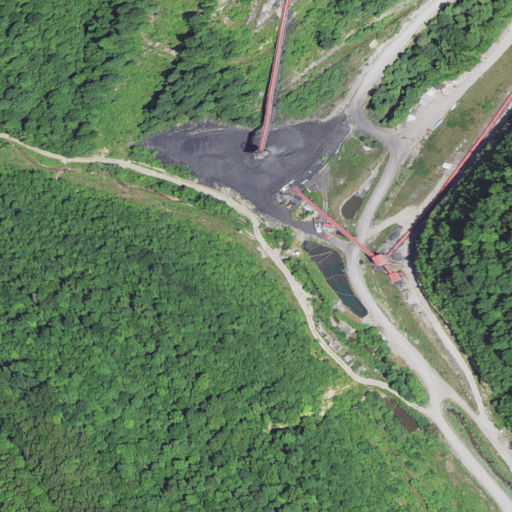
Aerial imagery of valley in West Virginia named Slabcamp Hollow containing deciduous forest, shrub, mixed forest, barren land, medium intensity development, open development, low intensity development, pasture, herbaceous wetlands, and grassland